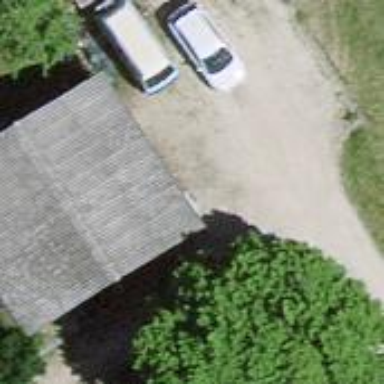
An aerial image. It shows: Garage building.